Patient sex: M
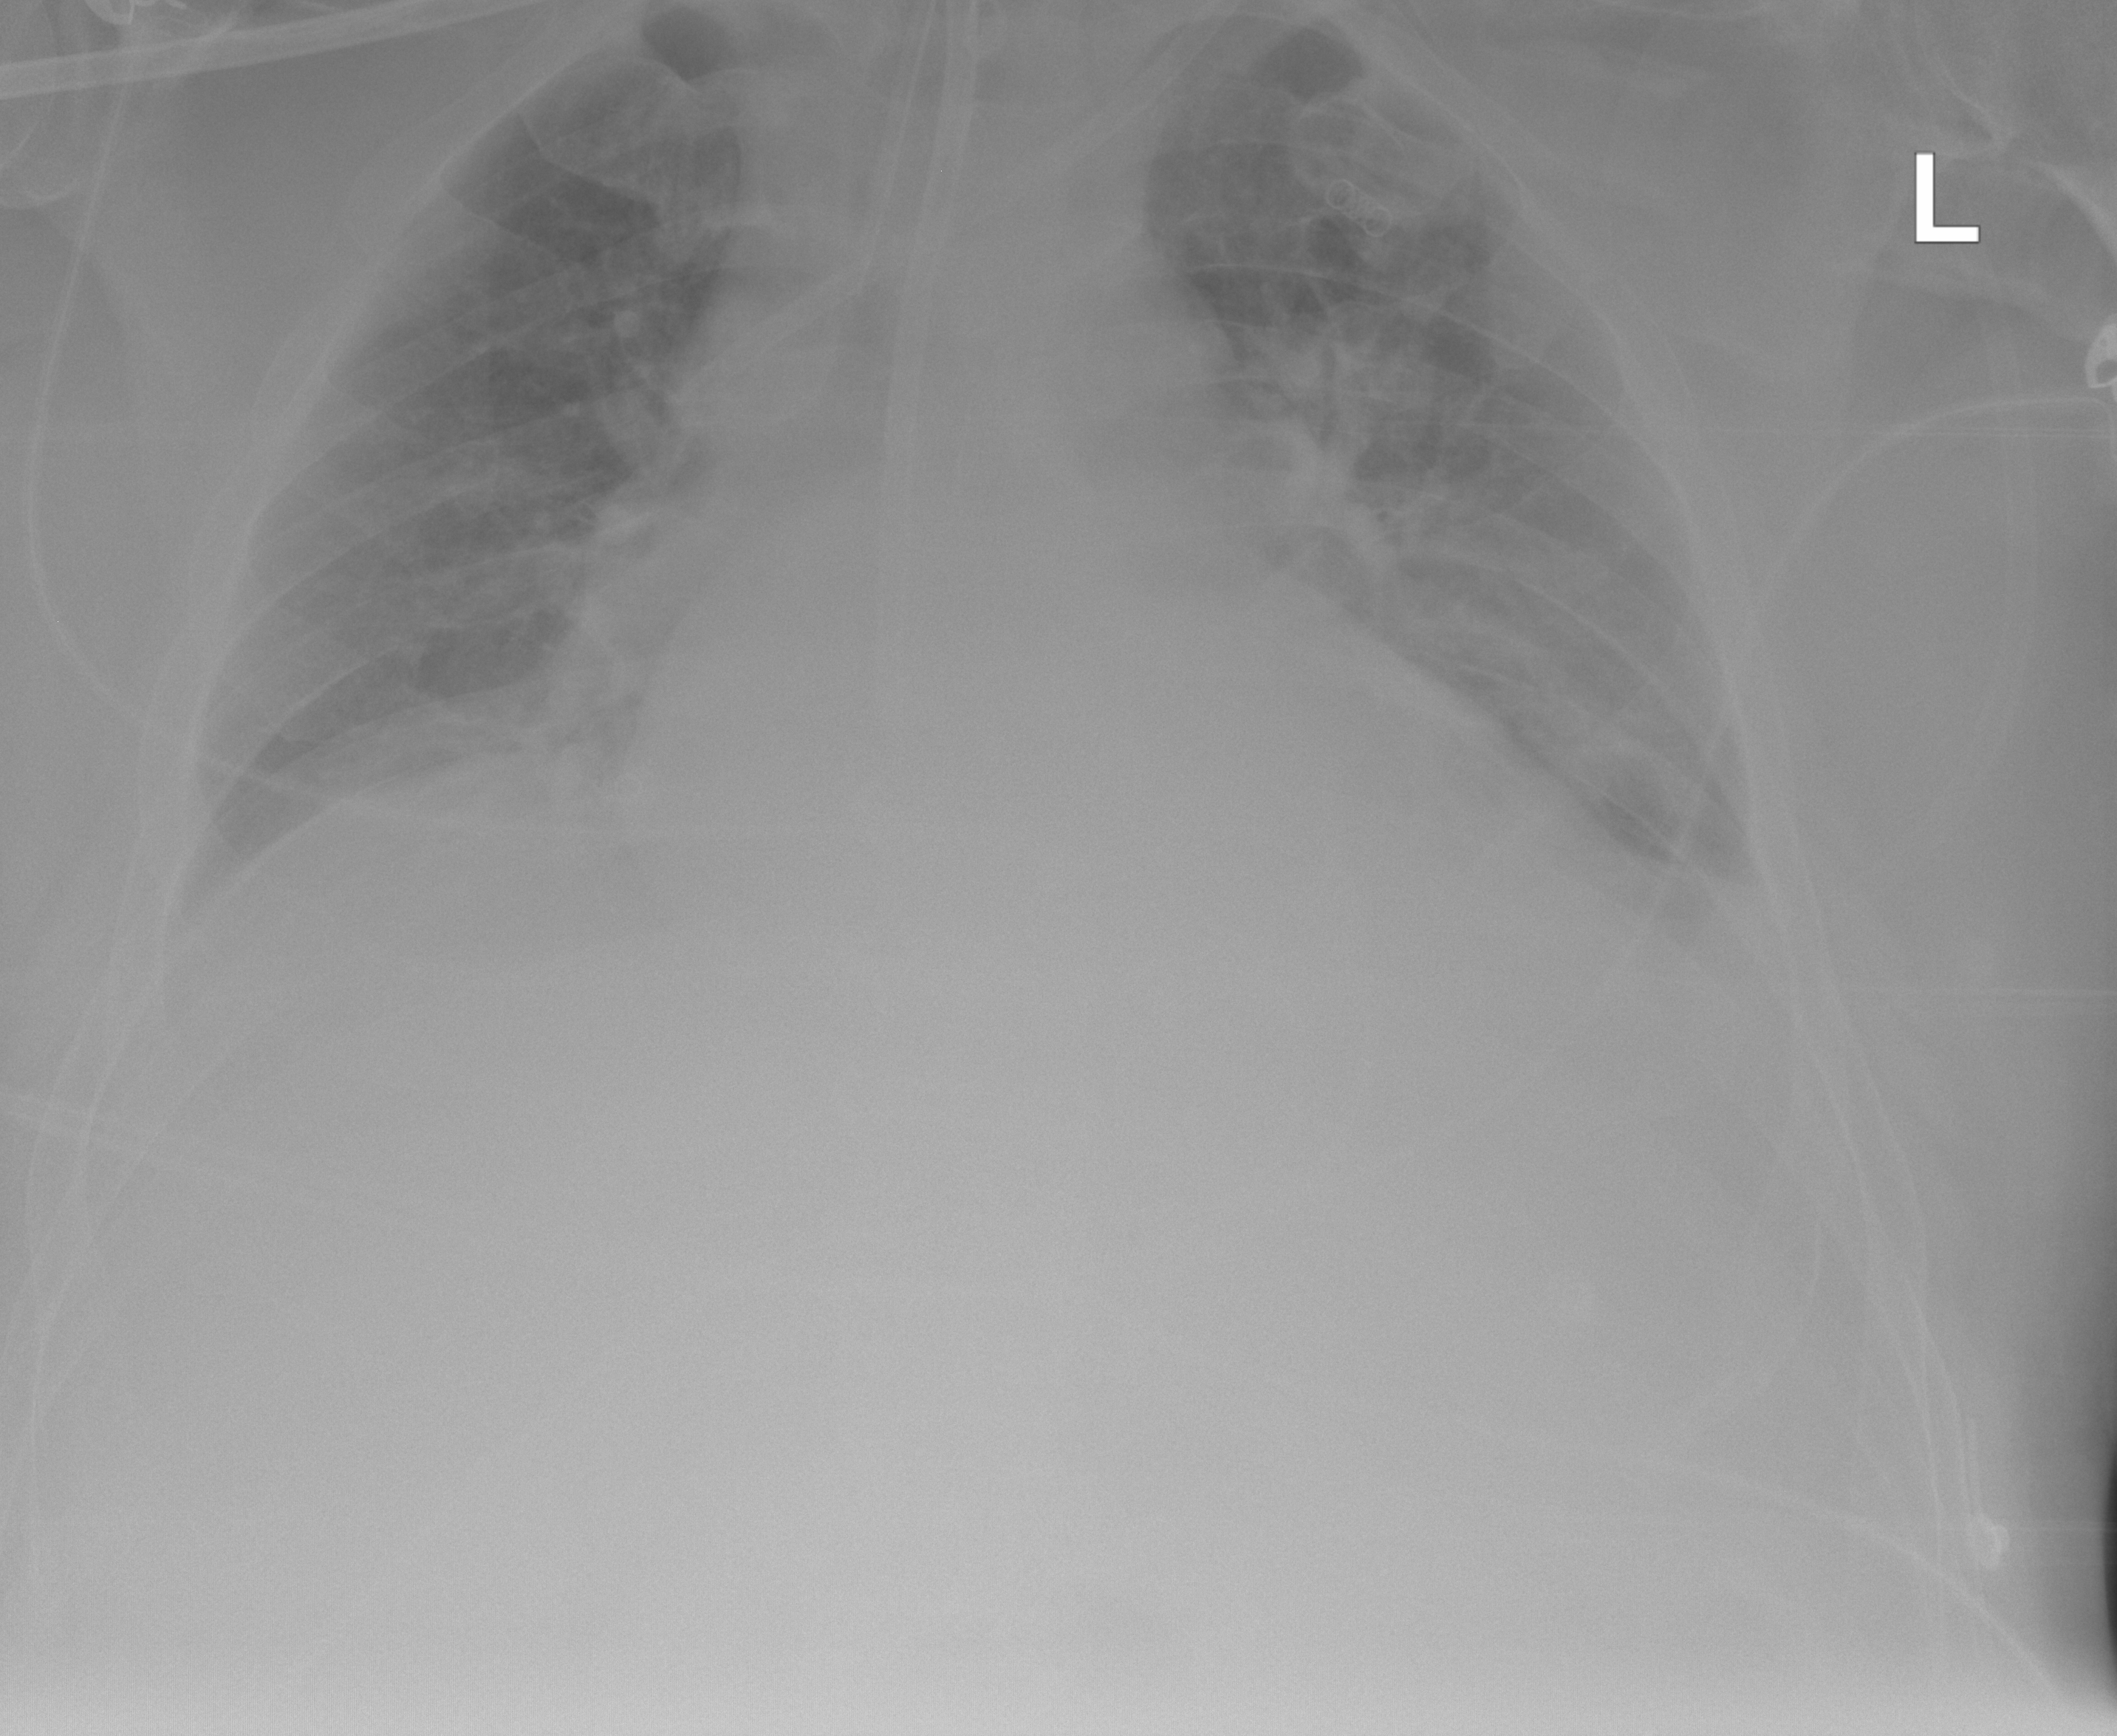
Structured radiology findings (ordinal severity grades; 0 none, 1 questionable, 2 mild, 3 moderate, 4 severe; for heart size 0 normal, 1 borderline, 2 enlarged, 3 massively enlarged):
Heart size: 0
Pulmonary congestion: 2
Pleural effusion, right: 0
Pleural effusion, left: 0
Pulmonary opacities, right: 0
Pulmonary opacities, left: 2
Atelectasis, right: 0
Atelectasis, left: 0